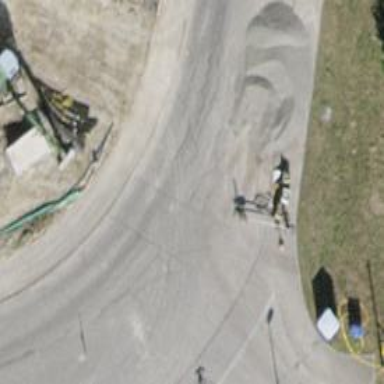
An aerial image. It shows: Tertiary road with asphalt surface and sidewalks on both sides.